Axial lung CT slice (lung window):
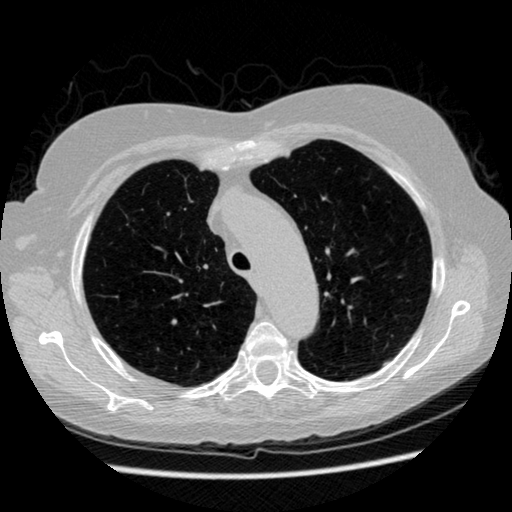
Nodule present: no